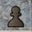
Piece: bP